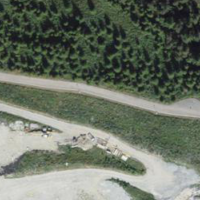
EUNIS habitat code: 43
Species observed at this site:
Aglais urticae
Tanacetum vulgare
Polemonium caeruleum